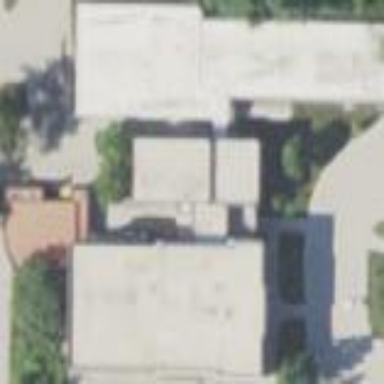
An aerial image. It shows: School building.